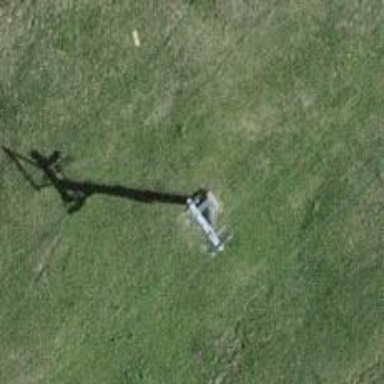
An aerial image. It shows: Pylon used for aerialway.